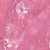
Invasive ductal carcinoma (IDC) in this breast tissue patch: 0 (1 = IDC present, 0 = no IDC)